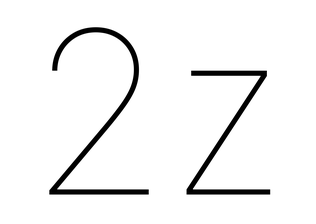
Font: Inter_Thin